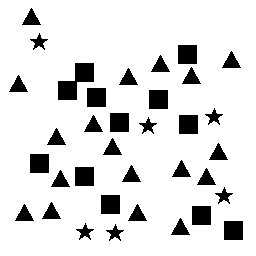
Squares: 12
Triangles: 18
Stars: 6
Total shapes: 36